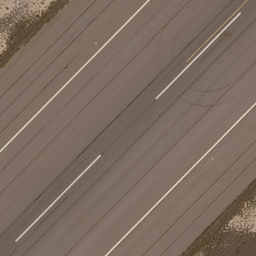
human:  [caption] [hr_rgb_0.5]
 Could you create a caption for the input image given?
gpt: It is a straight runway with some white mark lines on it .

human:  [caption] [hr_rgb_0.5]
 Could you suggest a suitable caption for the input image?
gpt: There are some mark lines on the straight runway .

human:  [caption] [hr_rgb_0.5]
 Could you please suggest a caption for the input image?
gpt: A straight runway with some mark lines on it .

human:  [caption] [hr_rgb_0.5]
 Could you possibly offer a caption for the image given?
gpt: It is a straight runway with some mark lines on it .

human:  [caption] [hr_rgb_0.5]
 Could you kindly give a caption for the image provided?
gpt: A straight runway with some white mark lines on it .